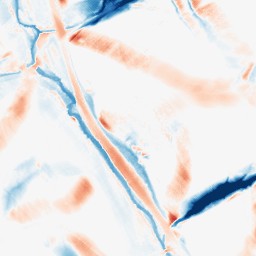
Category: morphological
Decomposition family: morphological_diamond
Decomposition parameters: operation: average
radius: 20
Upsampling method: sinc_hamming
Upsampling parameters: scale: 8
kernel_size: 16
Upsampling scale: 8